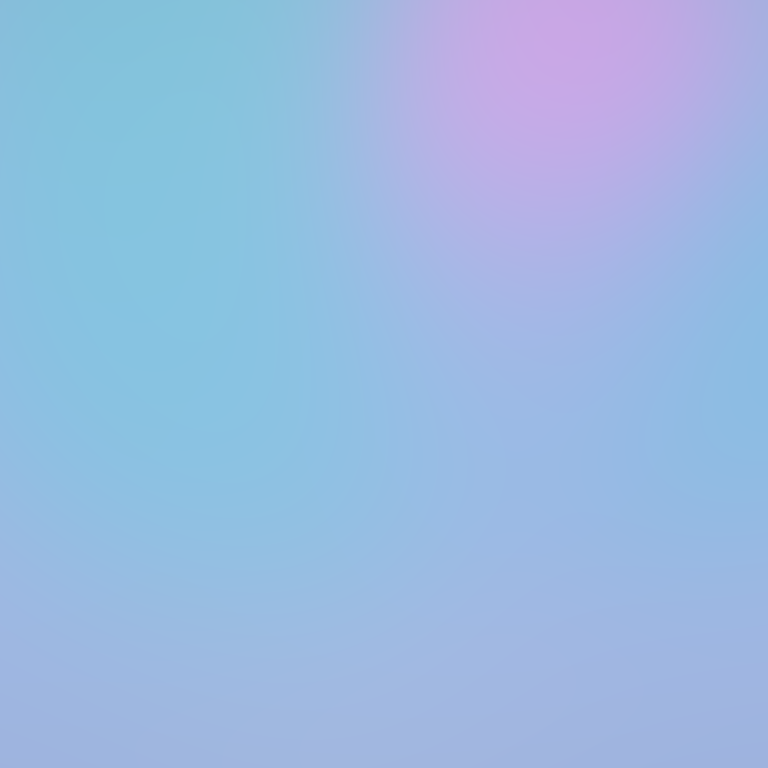
Abstract light effect, smooth gradient from soft blue to gentle pink, calm atmosphere, diffuse glow, no room, no furniture, no objects.